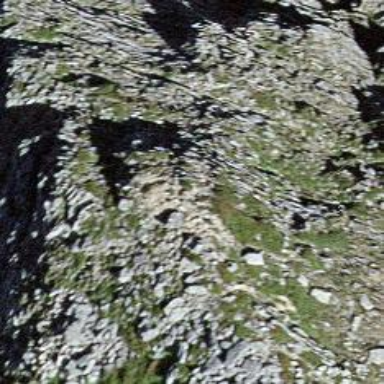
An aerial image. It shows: Natural cliff.